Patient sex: F
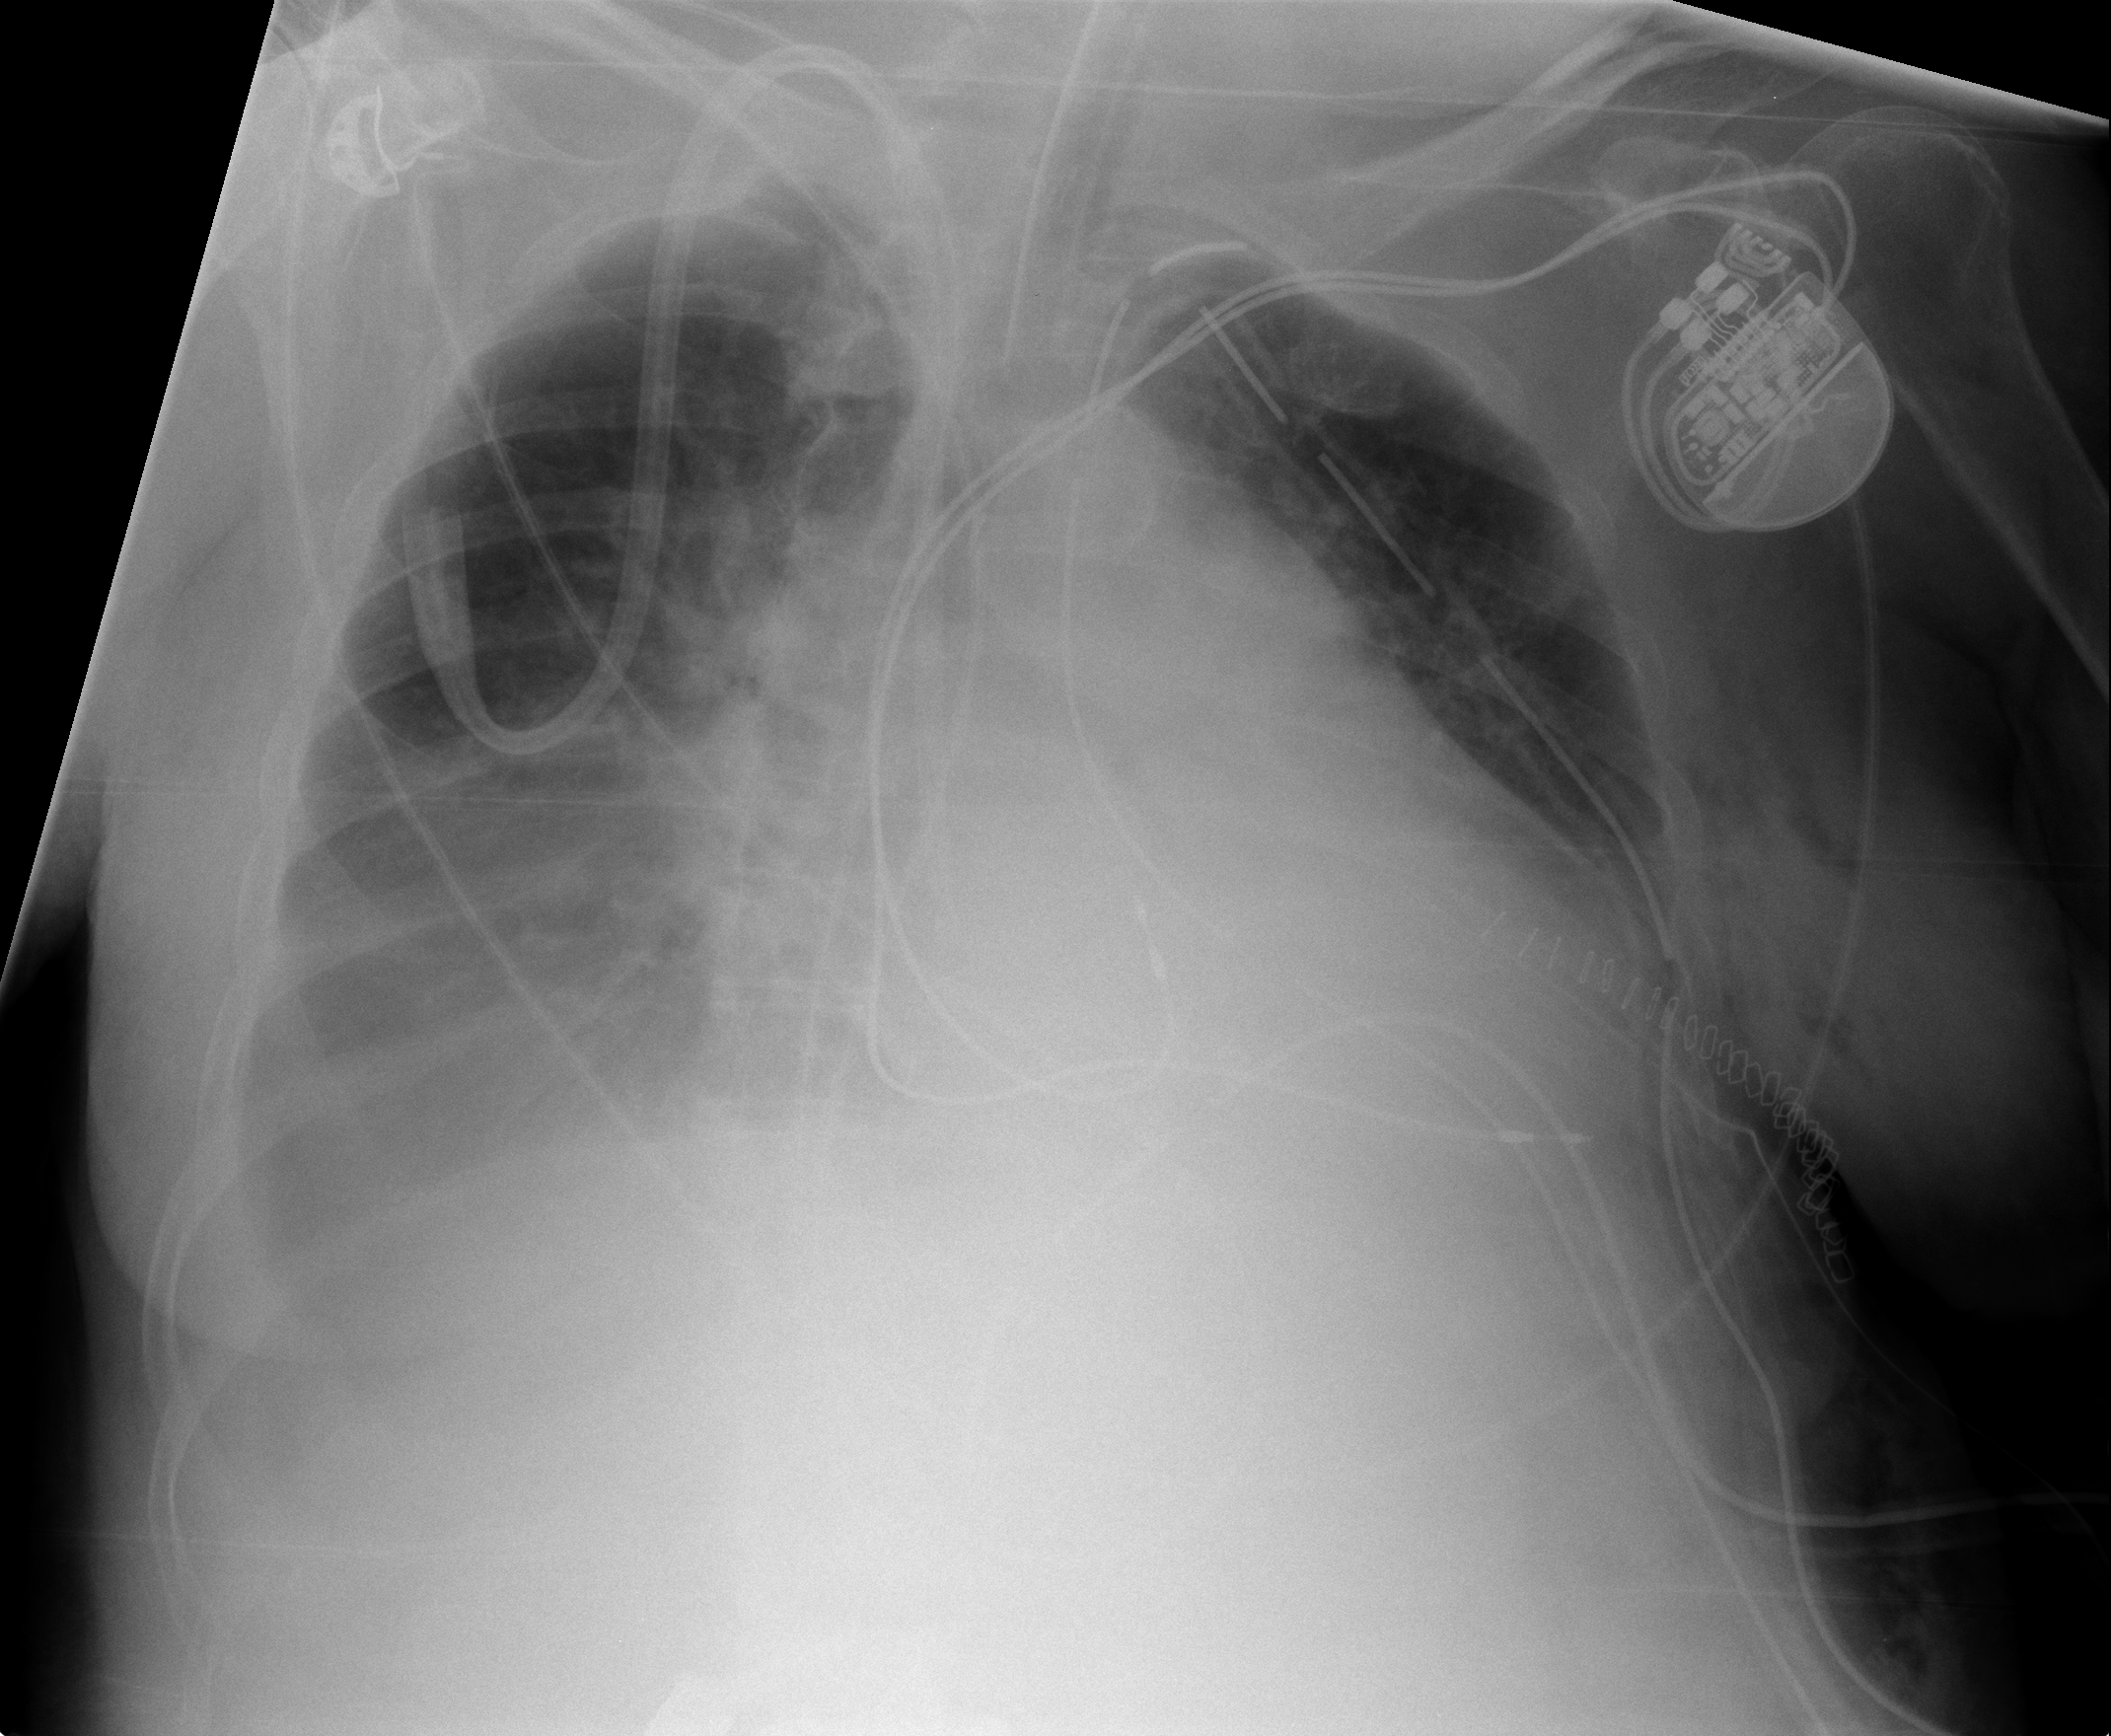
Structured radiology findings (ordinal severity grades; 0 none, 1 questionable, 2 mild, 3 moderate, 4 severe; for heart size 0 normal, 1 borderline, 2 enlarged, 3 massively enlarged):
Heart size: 2
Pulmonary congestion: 2
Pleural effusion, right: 3
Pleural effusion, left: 2
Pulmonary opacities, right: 0
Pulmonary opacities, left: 0
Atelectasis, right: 3
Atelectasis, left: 2